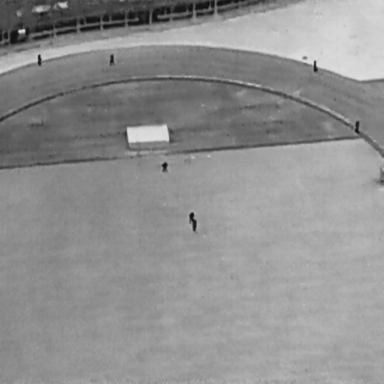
There are seven People in the infrared image.